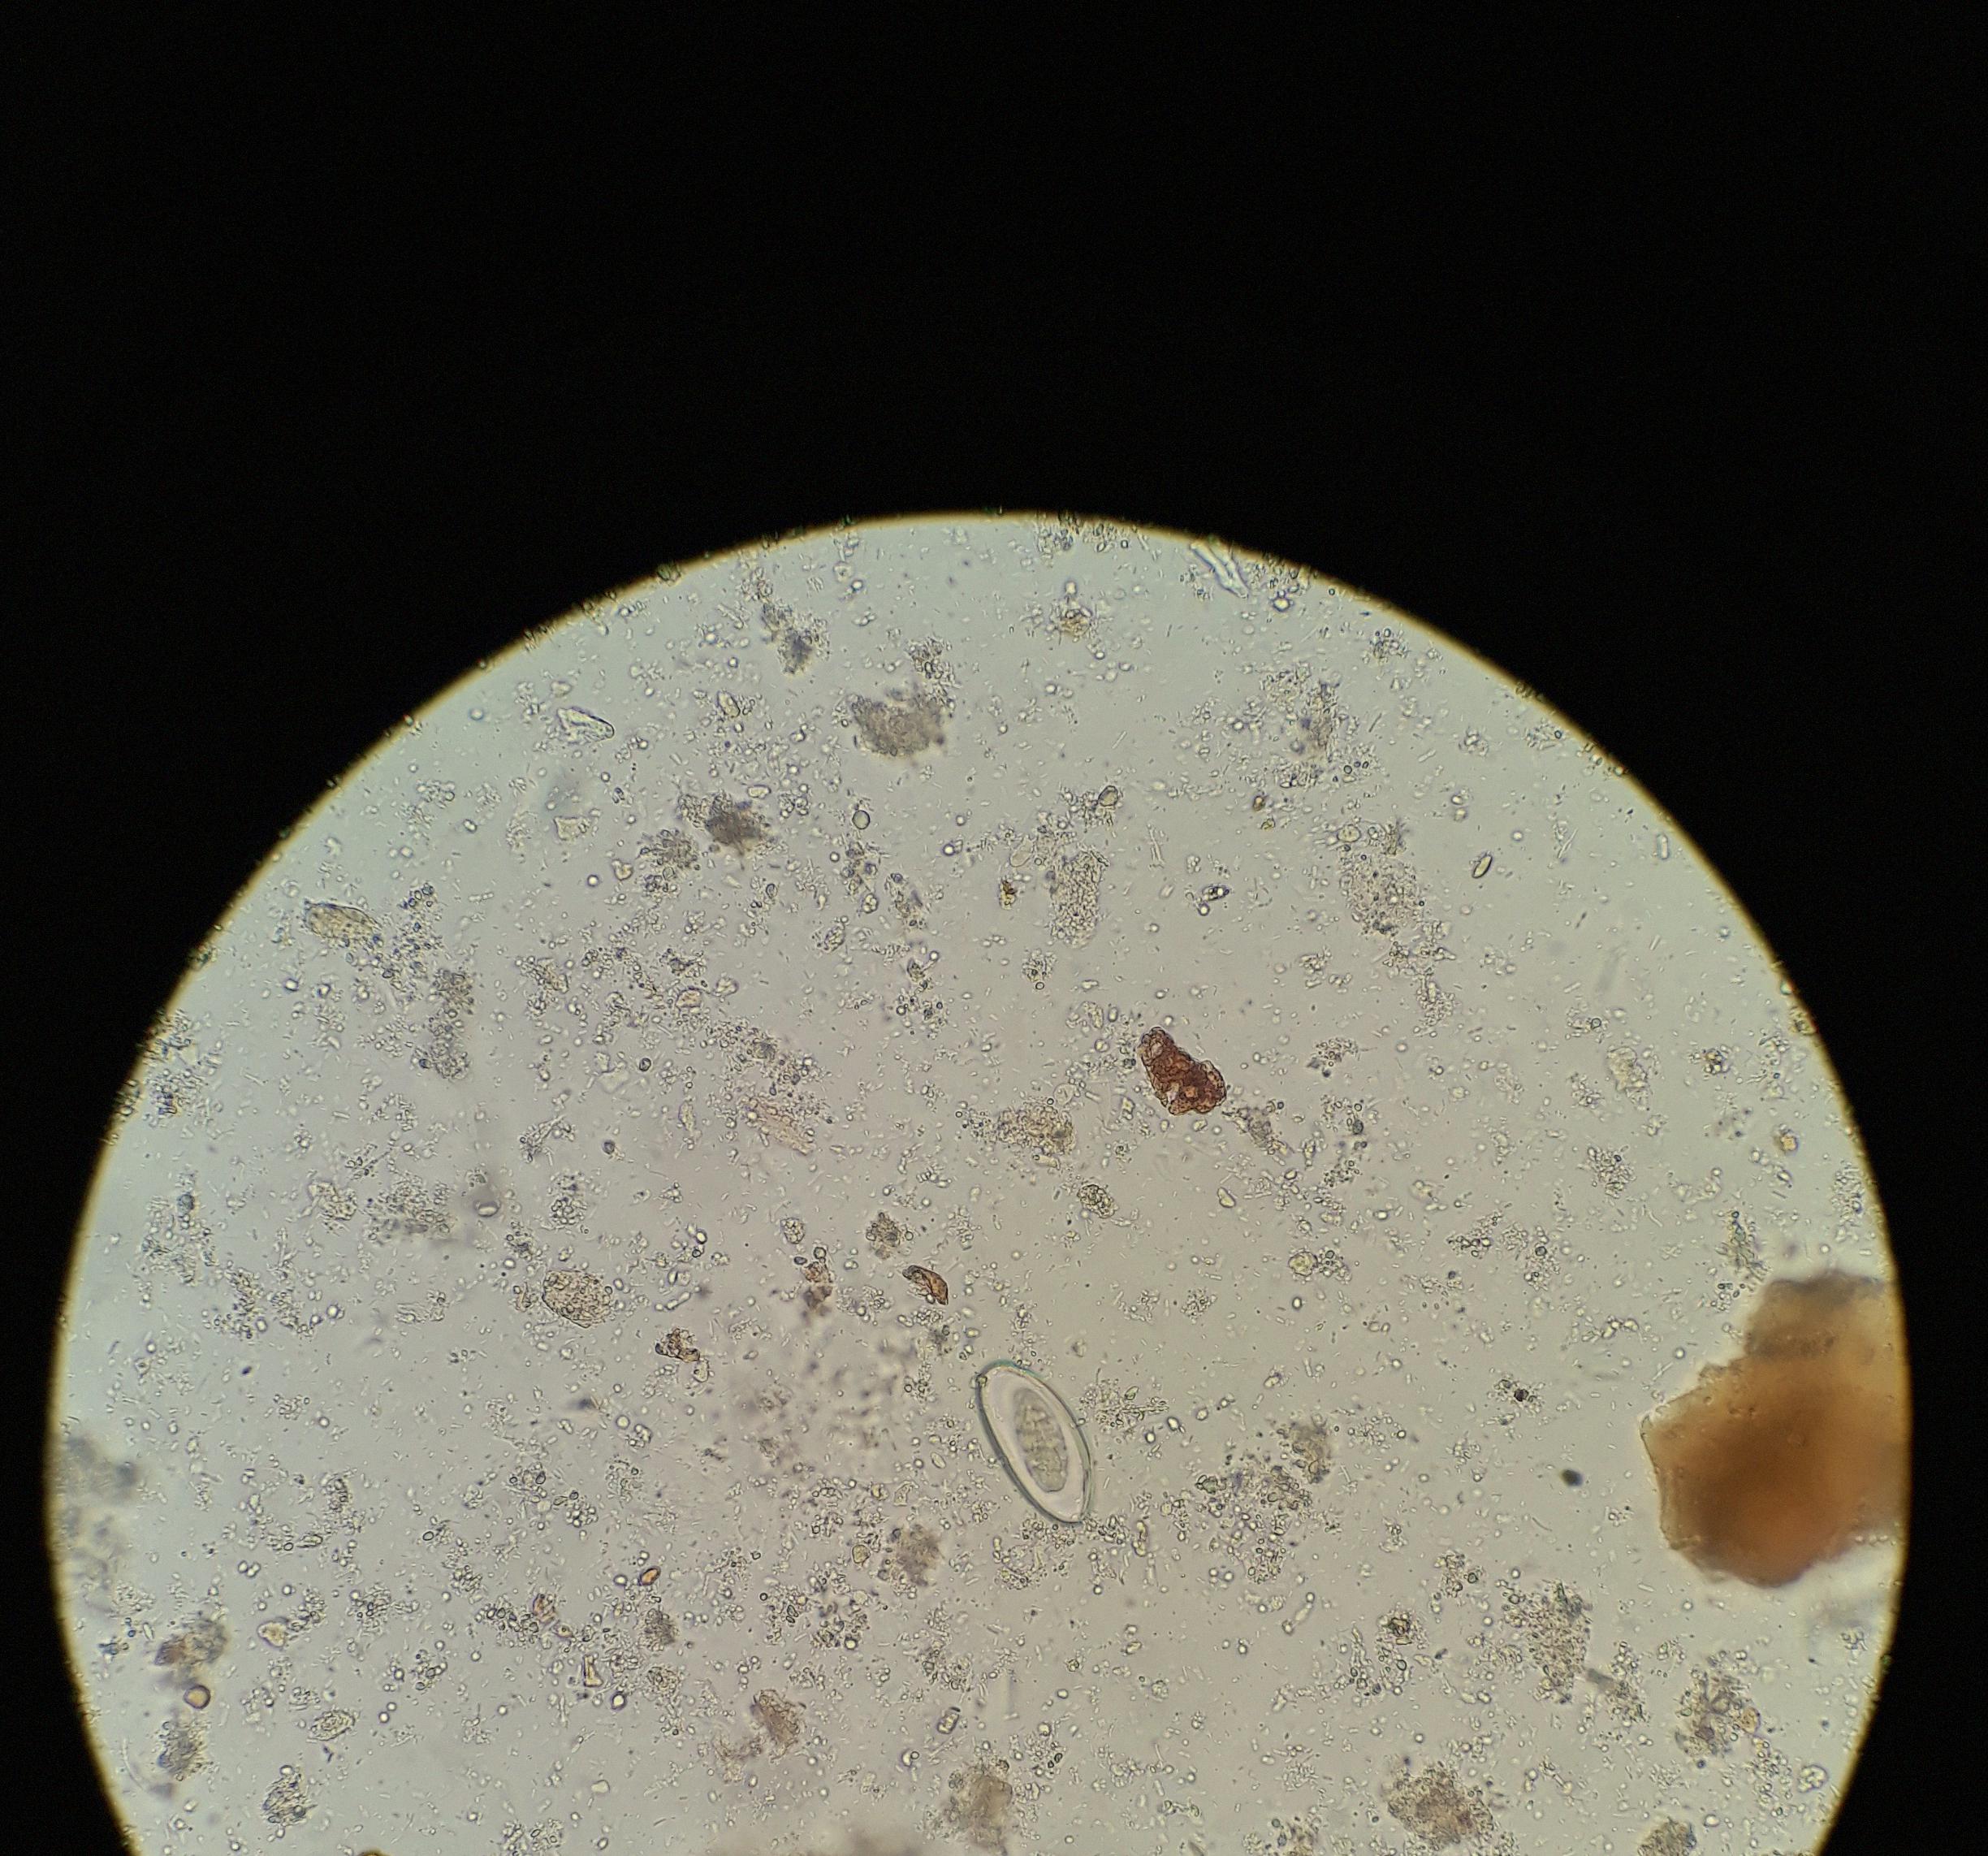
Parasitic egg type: Enterobius vermicularis